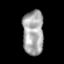
Tissue: skin
Cell type: Epithelial cells
Senescence score: 0.2789
Nuclear area (px): 920
Mean DAPI intensity: 167.987